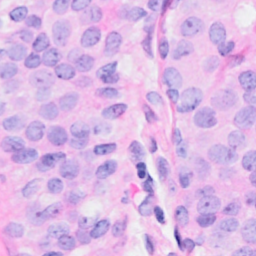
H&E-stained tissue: Breast